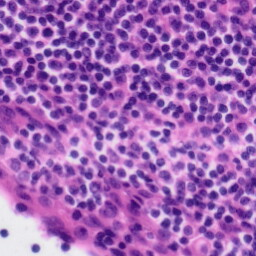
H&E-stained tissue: Tonsil